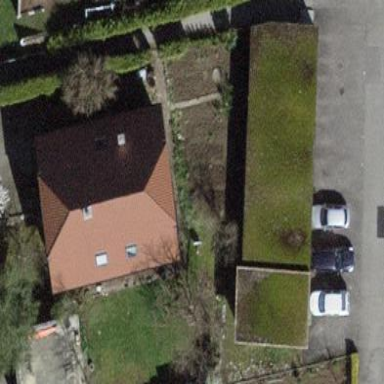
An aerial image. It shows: Simple house.